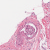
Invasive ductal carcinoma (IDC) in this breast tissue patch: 0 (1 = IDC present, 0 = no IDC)